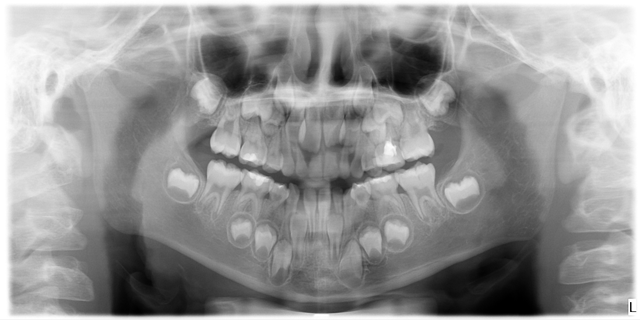
child